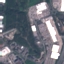
Label: Industrial